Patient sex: M
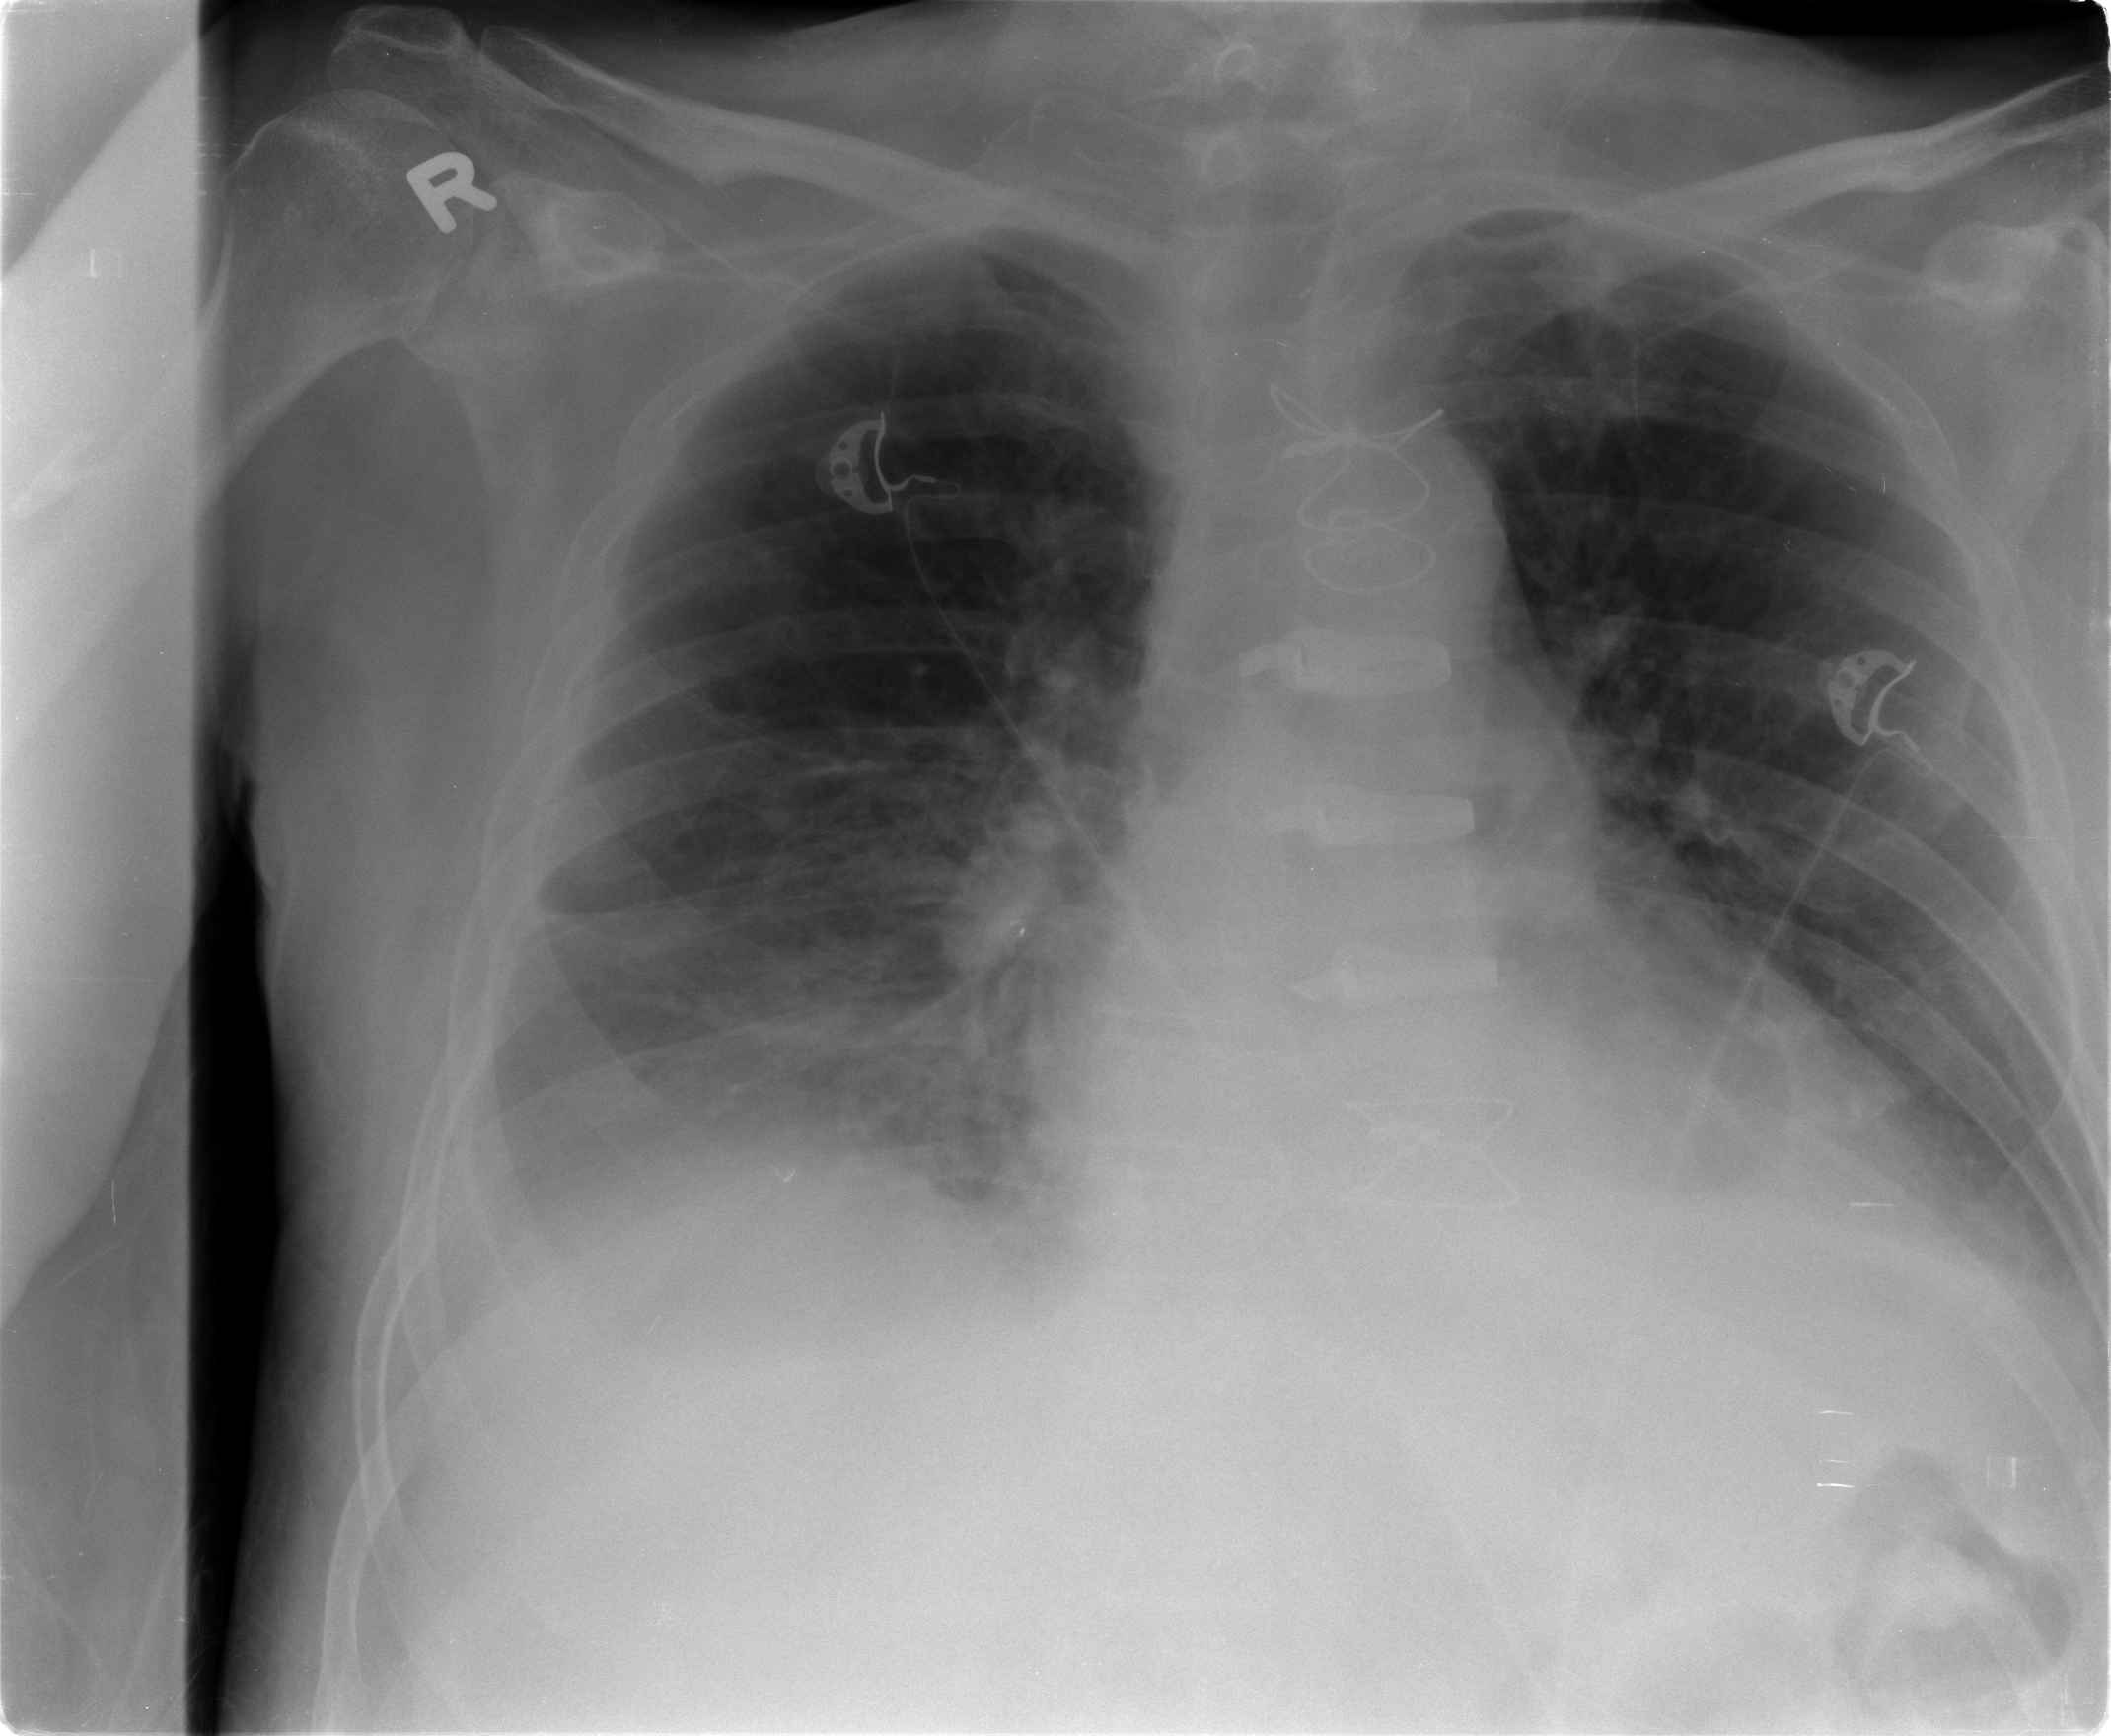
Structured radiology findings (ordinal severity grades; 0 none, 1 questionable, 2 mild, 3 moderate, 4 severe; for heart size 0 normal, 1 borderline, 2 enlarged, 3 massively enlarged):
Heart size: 2
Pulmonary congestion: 2
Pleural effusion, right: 2
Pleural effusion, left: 2
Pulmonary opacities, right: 0
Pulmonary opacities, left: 0
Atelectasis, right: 2
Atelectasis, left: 1